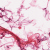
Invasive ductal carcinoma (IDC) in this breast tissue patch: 0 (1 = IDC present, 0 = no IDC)